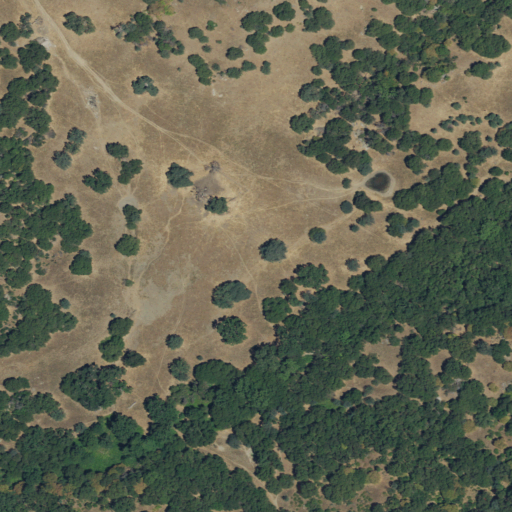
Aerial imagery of plain(s) in California named Alex Jones Flat containing shrub, evergreen forest, and grassland